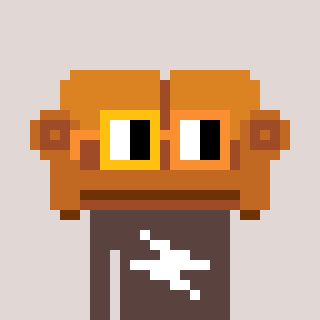
a pixel art character with square yellow and orange glasses, a couch-shaped head and a darkbrown-colored body on a warm background